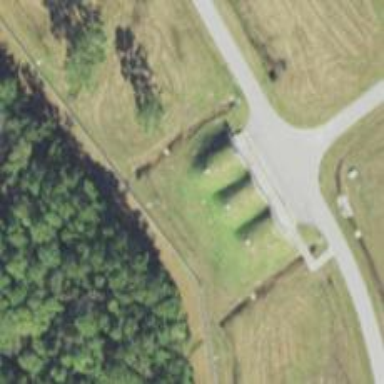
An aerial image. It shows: Military bunker for protection and defense.